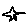
Label: star